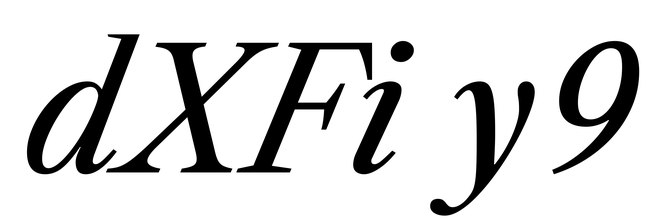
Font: LibreCaslonText-Italic_Italic